Question: I've written a simplified column chart script in D3.js.
here's a fiddle: <URL>
The purpose is to compare a number of items smaller and larger than the item in focus.
like this:

I'm looking for something more precise than aiming for the middle ;-)
My data currently looks like this (can easily be changed):
'''
var data = {
"sales": [
[600, 1],
[650, 2],
[700, 3],
[750, 2],
[800, 1],
[850, 2],
[900, 3]
]
};
'''
and the column script is here:
'''
function miniColumnChart(){
var barWidth = 20;
var margin = {
top: 64,
right: 32,
bottom: 64,
left: 32,
labels: 32
};
var height = 300; //overridden by width in call
var width = 500; //overridden by width in call
var chartTitle = ["test"];
var yAxisLabel = "y axis label";
var xAxisLabel = "x axis label";
var xformat = function(d){return d;};
var focus;
function chart(selection) {
var maxBarHeight = height - (margin.top + margin.bottom);
var chartWidth = width - margin.right - margin.left;
d3.select('svg').remove();//remove old charts
selection.each(function(data) {
var xValue = function(d) { return d[0]; };
var yValue = function(d) { return d[1]; };
var x = d3.scale.ordinal()
.domain(data.map(function(d) { return d[0]; }))
.rangeRoundBands([margin.labels, chartWidth], 0);
var y = d3.scale.linear()
.domain([0, d3.max(data, function(d) { return d[1]; })])
.range([maxBarHeight, 0])
.nice();
var xAxis = d3.svg.axis().scale(x).orient("bottom").tickFormat(xformat);
//var yAxis = d3.svg.axis().scale(y).orient("left");
var svgContainer = d3.select(this).append("svg")
.attr("class", "chart mini-column-chart")
.attr("width", width)
.attr("height", height).append("g")
.attr("transform", "translate(" + margin.left + "," + margin.top + ")");
svgContainer.append("g")
.attr("class", "x axis")
.attr("transform", "translate( 0," + (height - margin.top - margin.bottom) + ")")
.call(xAxis)
.append("text")
.attr("class", "axis-label")
.attr("x", width/2)
.attr("text-anchor", "middle")
.attr("dy", 48)
.text(xAxisLabel);
var header = svgContainer.append("text")
.attr("class", "chart-title")
.attr("x", width/2)
.attr("text-anchor", "middle")
.attr("dy", -32)
.text(chartTitle);
var barValues = svgContainer.append("g")
.attr("class", "bar-values");
barValues.selectAll("text")
.data(data)
.enter().append("text")
.attr("x", function(d, i) {
return ((i+1) * x.rangeBand());
})
.attr("y", function(d) { return y(d[1]);})
.attr("dy", -5)
.attr("text-anchor", "middle")
.text(function(d) {return d[1];});
svgContainer.append("g")
.attr("class", "y axis")//.call(yAxis)
.append("text")
.attr("class", "axis-label")
.attr("transform", "rotate(-90)")
.attr("y", 8)
.attr("x", -(height-margin.top-margin.bottom))
//.attr("dy", ".71em")
.style("text-anchor", "start")
.text(yAxisLabel);
var bars = svgContainer.append("g")
.attr("class", "bars");
bars.selectAll(".bar")
.data(data)
.enter().append("rect")
.attr("class", "bar")
.attr("x", function(d, i) {
return ((i+1) * x.rangeBand())-(barWidth/2);
})
.attr("y", function(d) { return y(d[1]);})
.attr("width", barWidth)
.attr("height", function(d) {
return (maxBarHeight -y(d[1]));
});
});
}
chart.title = function(_) {
if (!arguments.length) return chartTitle;
chartTitle = _;
return chart;
};
chart.x = function(_) {
if (!arguments.length) return xValue;
xValue = _;
return chart;
};
chart.y = function(_) {
if (!arguments.length) return yValue;
yValue = _;
return chart;
};
chart.width = function(_) {
if (!arguments.length) return width;
width = _;
return chart;
};
chart.height = function(_) {
if (!arguments.length) return height;
height = _;
return chart;
};
chart.barWidth = function(_) {
if (!arguments.length) return barWidth;
barWidth = _;
return chart;
};
chart.xformat = function(_) {
if (!arguments.length) return xformat;
xformat = _;
return chart;
};
chart.yAxisLabel = function(_) {
if (!arguments.length) return yAxisLabel;
yAxisLabel = _;
return chart;
};
chart.xAxisLabel = function(_) {
if (!arguments.length) return xAxisLabel;
xAxisLabel = _;
return chart;
};
return chart;
}
d3.select('#chart')
.datum(data.sales)
.call(miniColumnChart()
.title("Similar Companies")
.xformat(function(d){return '$' + d + 'K';})
.yAxisLabel("# of Similar Companies")
.xAxisLabel("Company Size")
);
'''
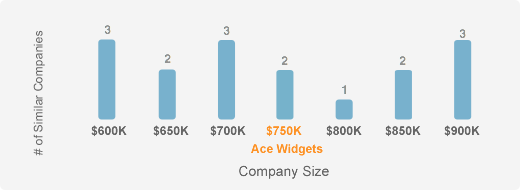
Answer: First, store a reference to the 'g' selector into which you're drawing your axis:
'''
var xAxisG = svgContainer.append("g")
.attr("class", "x axis")
.attr("transform", "translate( 0," + (height - margin.top - margin.bottom) + ")")
.call(xAxis)
'''
Then, you can select all the ticks inside it:
'''
xAxisG.selectAll('.tick')
'''
Ticks are the 'g' elements containing 'text' and 'line', which 'd3.axis' creates for you. Then iterate over the ticks in this selection:
'''
.each(function(d, i) {
// In here, d is the ordinal value associated with each tick
// and 'this' is the dom element
})
'''
Inside the loop, you can "pick" the tick you're interested in updating and you can color its text, etc:
'''
.each(function(d, i) {
if(d == 750) {
d3.select(this)
.append('text')
.text("Ace Widgets")
.attr({
"text-anchor": "middle",
dy: 33,
"font-size": ".8em"
})
d3.select(this)
.selectAll('text')
.style("fill", "red")
}
'''
Here's the <URL>